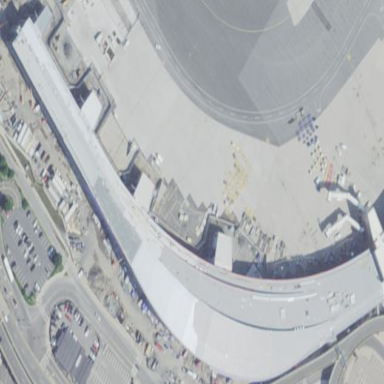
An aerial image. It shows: Airport terminal building.